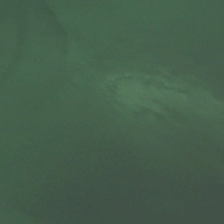
Land cover: lake_pond